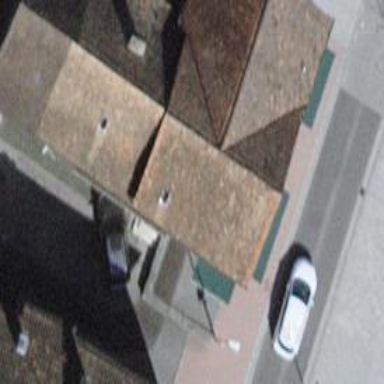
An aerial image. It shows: Furniture shop.